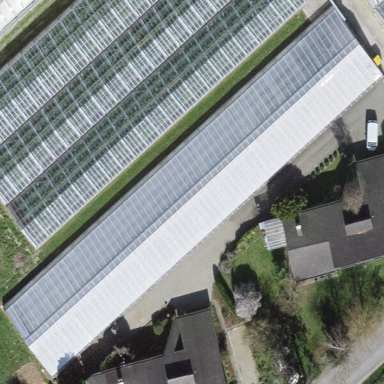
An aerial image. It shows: Greenhouse.